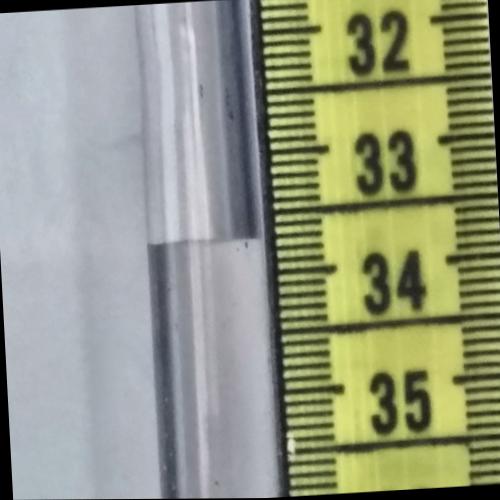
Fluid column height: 33.7 cm